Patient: sex F, age 56
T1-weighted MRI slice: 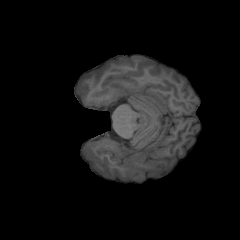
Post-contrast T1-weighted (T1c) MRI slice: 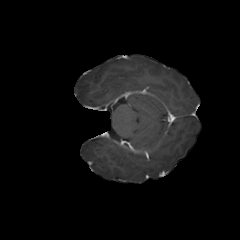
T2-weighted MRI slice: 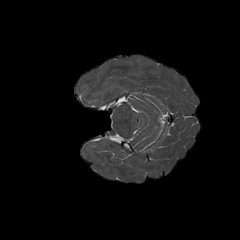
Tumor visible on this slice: no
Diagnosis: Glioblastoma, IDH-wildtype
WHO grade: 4